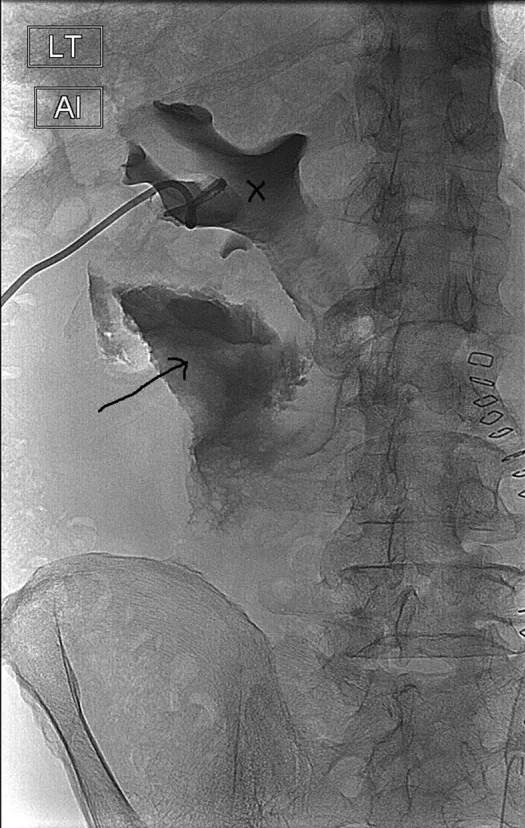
Left nephrostogram showing extravasation of contrast (arrow) with pelvicaliceal outline (cross) but no delineation of the ureter.
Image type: radiology (x_ray)